Question: I need write field values from 'moj_array[]' to 'input_array[]'... I need do this because 'input_array' must be data type of 'const int', so I can not work with this field in my code.
Where is the problem please?
'''
#include <stdio.h>
#include <math.h>
int array_min(const int input_array[], const int array_size);
int main() {
//uloha-7
int input_array[] = { 1, 2, 3, 4, 5 };
printf("%d
", array_min(input_array, 5));
// prints: 1
return 0;
}
//uloha7.1
int array_min(const int input_array[], const int array_size) {
int i = 0;
int moj_array[i];
int velkost;
moj_array[i] = input_array[i];
velkost = array_size;
if (moj_array != NULL) {
for (int j = velkost-1; j > 0; j--) {
for (int i = 0; i < j; i++) {
if (moj_array[i+1] < moj_array[i]) {
// swap
int tmp = moj_array[i+1];
moj_array[i+1] = moj_array[i];
moj_array[i] = tmp;
}
}
}
return moj_array[0];
}
return -1;
}
'''

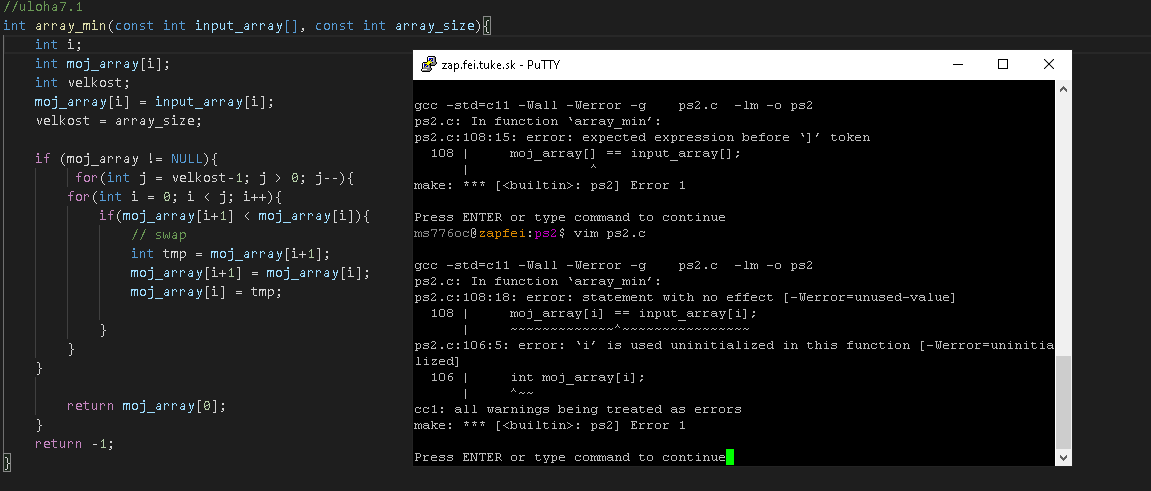
Answer: Sorting a copy of the array is a very inefficient way to determine its minimum value.
You should just iterate over the array to determine the minimum and return it at the end:
'''
// Function array_min: return the minimum value in an array.
// input_array: a non null pointer to an array of int
// array_size: the number of entries in the array, must be > 0
int array_min(const int input_array[], const int array_size) {
int min = input_array[0];
for (int i = 1; i < array_size; i++) {
if (min > input_array[i])
min = input_array[i];
}
return min;
}
'''